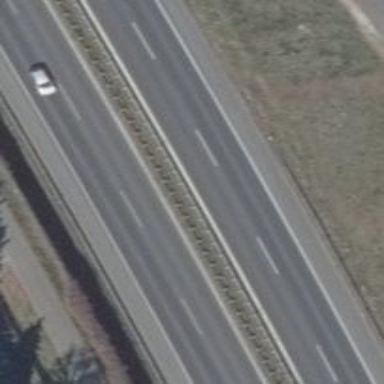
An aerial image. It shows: Asphalt trunk highway designated as motorroad.